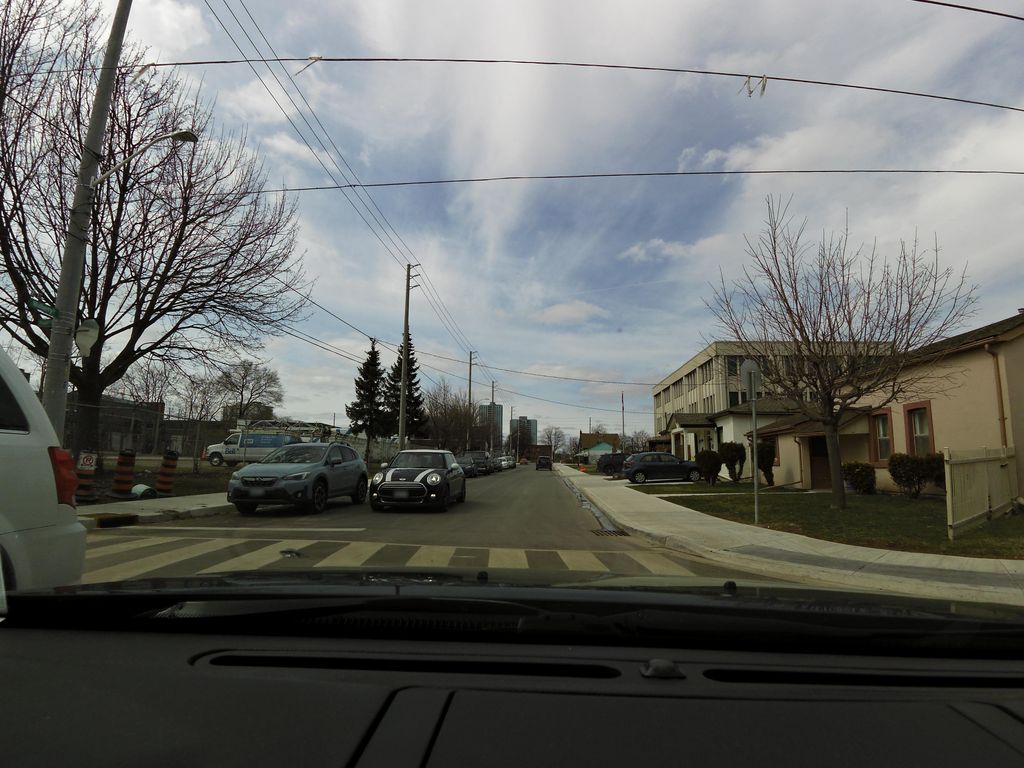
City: hamilton